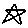
Label: star